Question: This is the code am using for zoomed out web browser
'''
Const OLECMDID_OPTICAL_ZOOM = 63
Const OLECMDEXECOPT_DONTPROMPTUSER = 2
Web1.ExecWB OLECMDID_OPTICAL_ZOOM, OLECMDEXECOPT_DONTPROMPTUSER, CLng(35), vbNull
'''
when i use the code i get the following runtime error:
> -<PHONE> (80040100): Automation Error
Any ideas?
Edited:
I use the code given by you. It works fine in debug mode once i take exe and run it shows the following error.
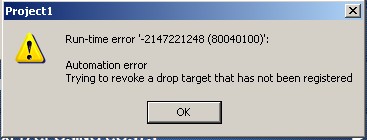
Answer: This only works once a document has loaded, then seems to persist for subsequent navigation.
If you attempt to change the optical zoom when there is no DOM document, error 80040100 occurs.
The code below simply sets zoom initially at the appropriate time;
'''
Private Const OLECMDID_OPTICAL_ZOOM As Long = 63
Private Const OLECMDEXECOPT_DONTPROMPTUSER As Long = 2
Private mblHasSetZoom As Boolean
Private Sub Form_Load()
web1.Navigate2 "http://www.google.com"
End Sub
Private Sub web1_DocumentComplete(ByVal pDisp As Object, URL As Variant)
If Not mblHasSetZoom Then
web1.ExecWB OLECMDID_OPTICAL_ZOOM, OLECMDEXECOPT_DONTPROMPTUSER, 35&
mblHasSetZoom = True
End If
End Sub
'''